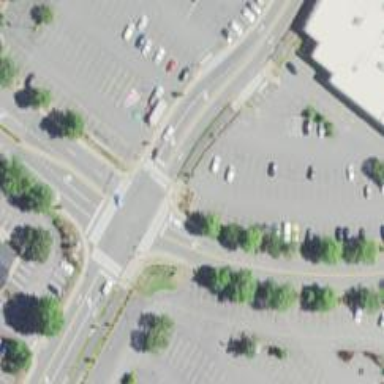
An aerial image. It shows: Marked crossing on cycleway road.